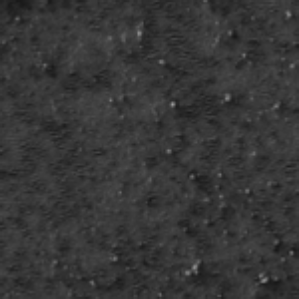
Label: frost